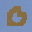
Label: 0